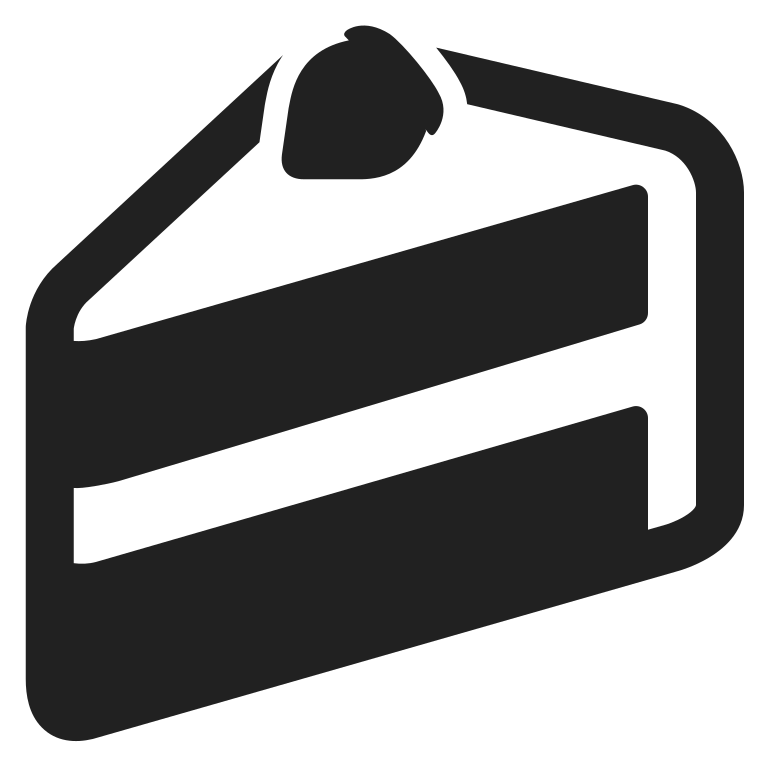
shortcake high contrast